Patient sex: F
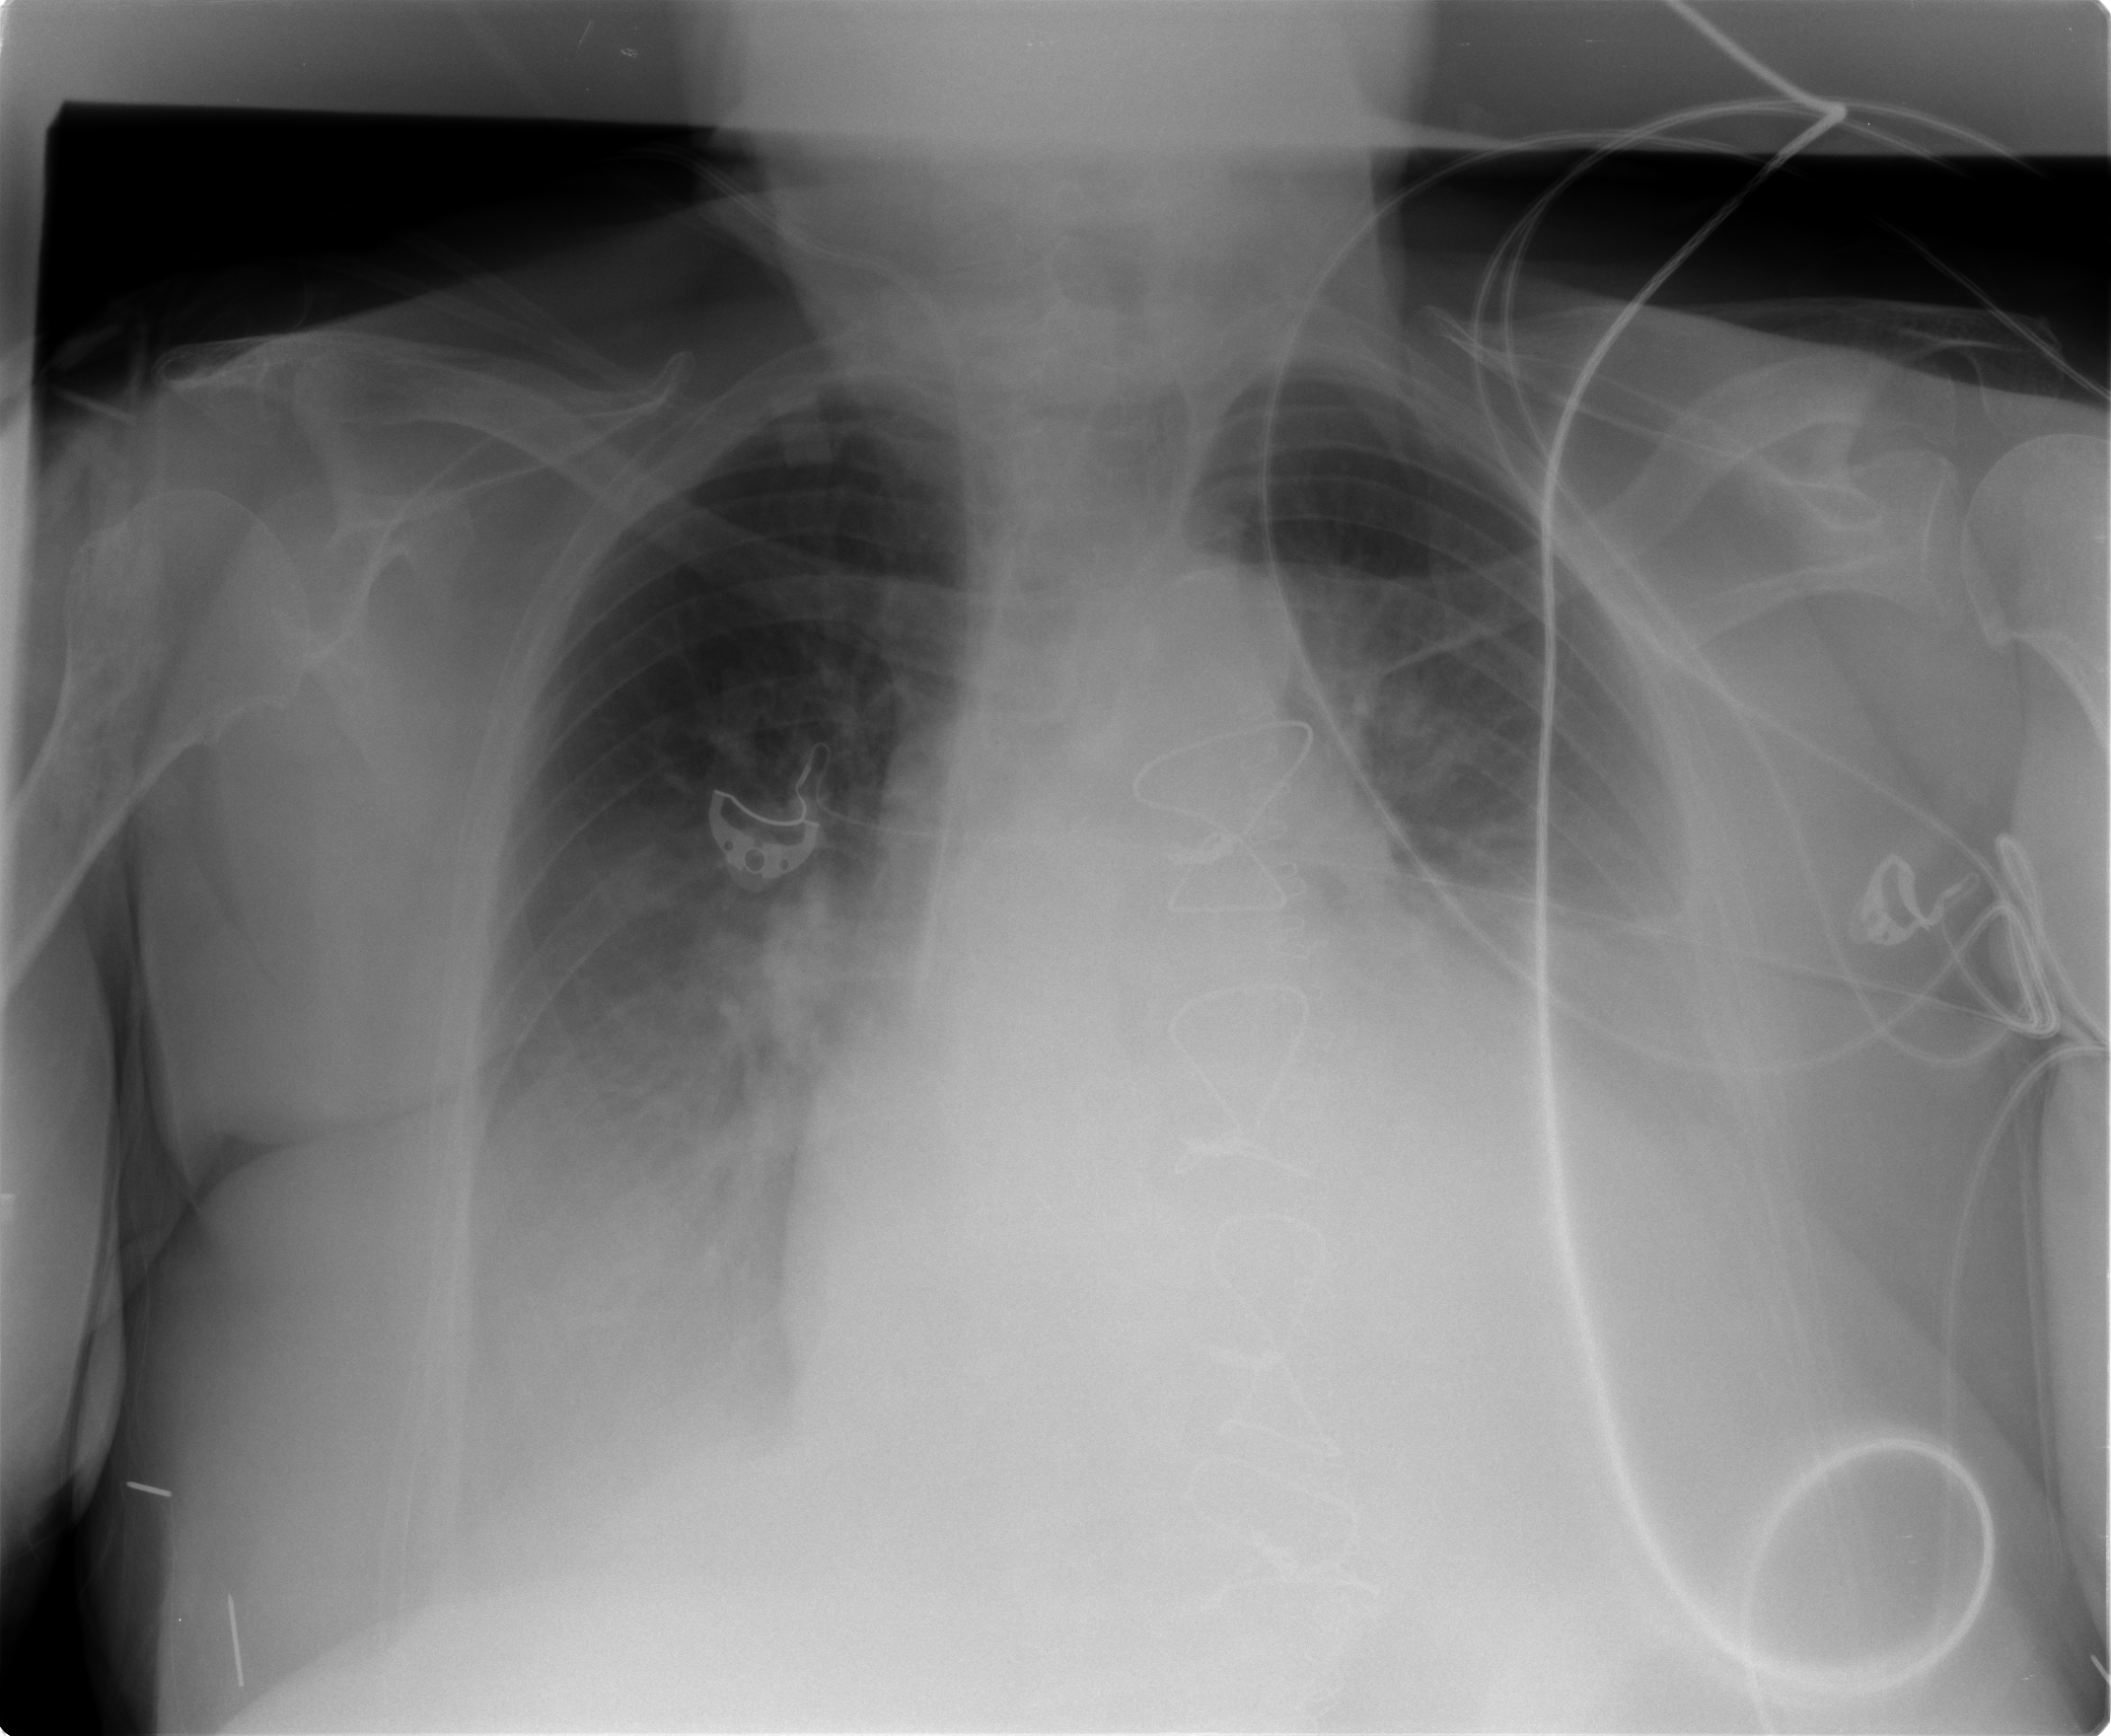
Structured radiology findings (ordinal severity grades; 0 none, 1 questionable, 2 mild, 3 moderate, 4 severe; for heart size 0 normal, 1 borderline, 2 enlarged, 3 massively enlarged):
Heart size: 3
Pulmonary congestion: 2
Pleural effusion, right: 2
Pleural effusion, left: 2
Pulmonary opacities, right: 2
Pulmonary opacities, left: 1
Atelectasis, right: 2
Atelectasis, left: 2